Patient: sex M, age 42
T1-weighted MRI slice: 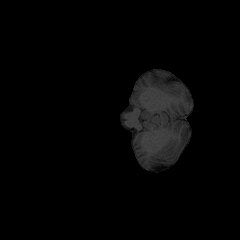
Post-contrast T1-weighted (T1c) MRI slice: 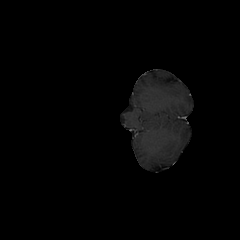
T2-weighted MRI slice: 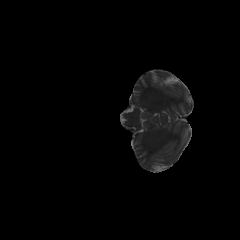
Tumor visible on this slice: no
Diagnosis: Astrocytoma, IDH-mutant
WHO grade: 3